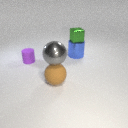
large blue metal cylinder below small green metal cube